Question: when I send a user an email verification message, how do I construct it to look something like this:

How do I add links? using tags? and newlines?
'''
$message = 'Thanks for signing up!' - a newline afterwards...
then blablablah *link to confirmation*
'''
I would really appreciate any kind of help in this.
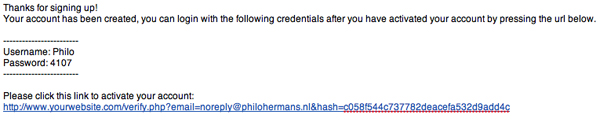
Answer: It depends on the type of email you are sending. Modern email clients supports 2 types of email:
- 'http://'- '<a href="...">...</a>'
By default 'mail()' function sends email in raw text. Here is small example:
'''
$lines = array(
"Hello!",
"Your password is ...",
"Click following link to unsubscribe:",
"http://your_site/unsubscribe?..."
);
$body = implode("
", $lines); ## join lines
mail($to, $subject, $body); ## and send text email
'''